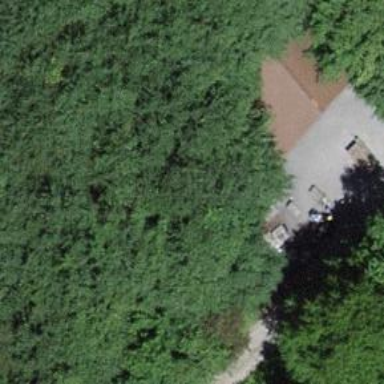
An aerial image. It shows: Cabin serving as picnic shelter.